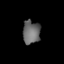
Tissue: lung
Cell type: Endothelial cells
Senescence score: 0.5952
Nuclear area (px): 397
Mean DAPI intensity: 105.249